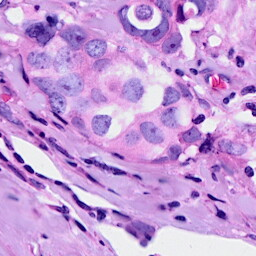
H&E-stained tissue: Breast